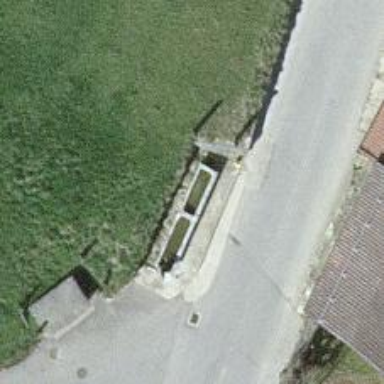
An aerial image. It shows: Fountain.